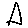
Label: triangle